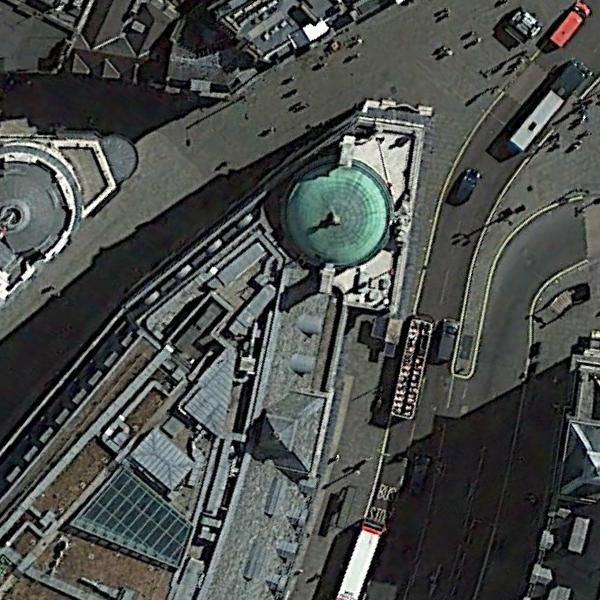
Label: Church